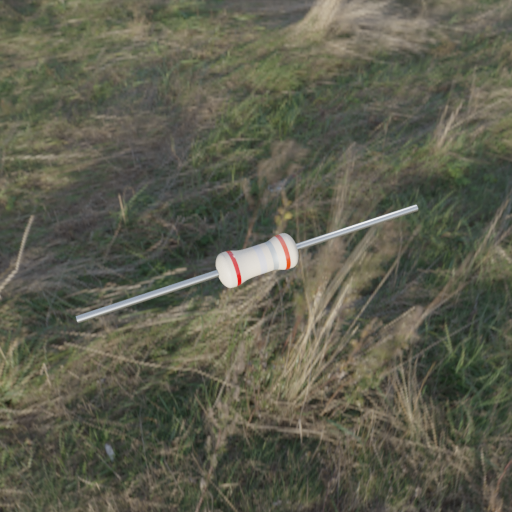
Resistor colour bands (in order): red, silver, silver, red